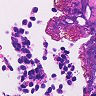
Metastatic tissue present: no